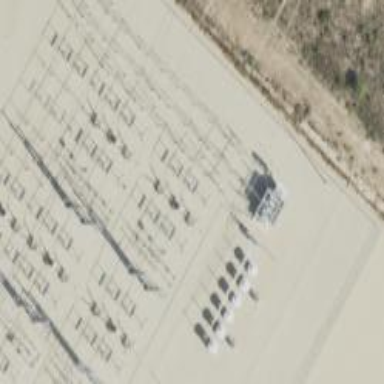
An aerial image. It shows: Switch for power supply.